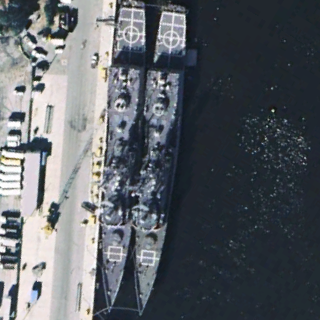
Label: cruiser